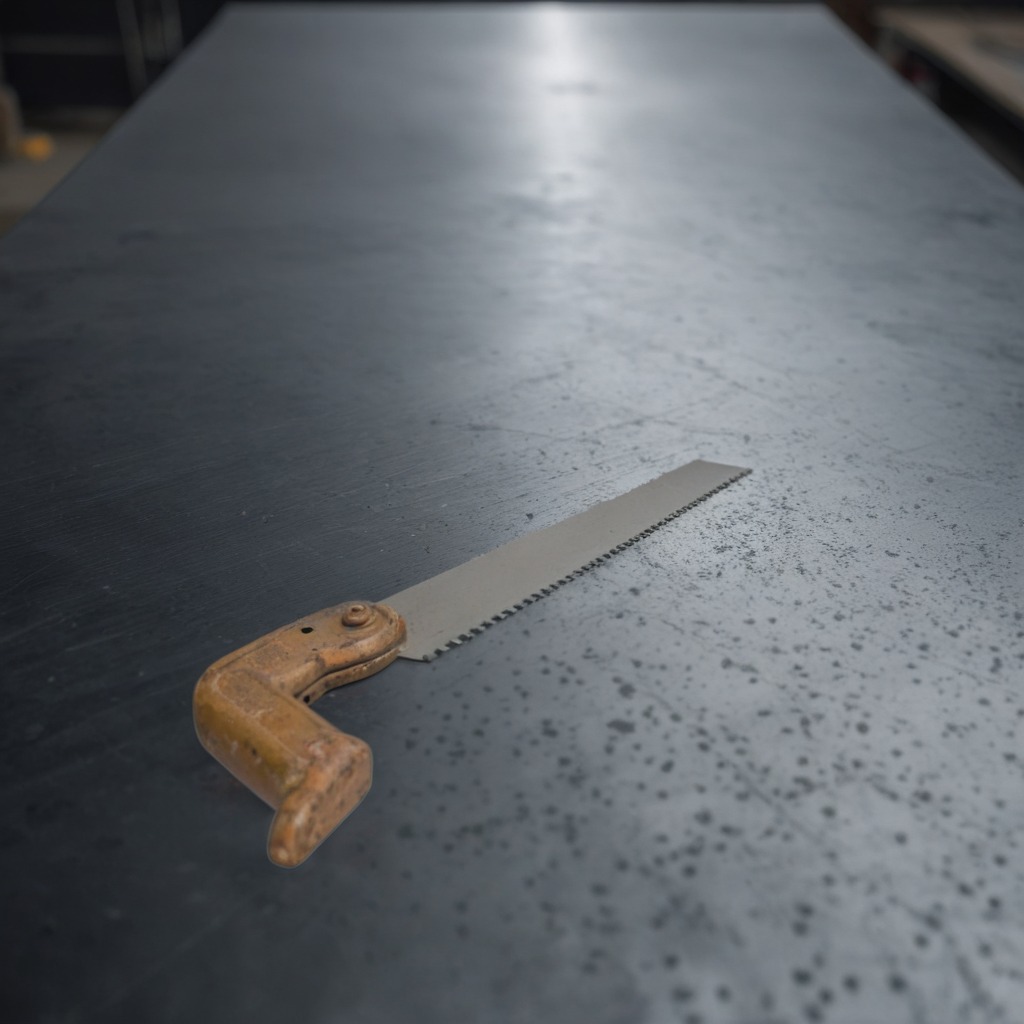
A metal saw lies on a cold steel table in a mining workshop.